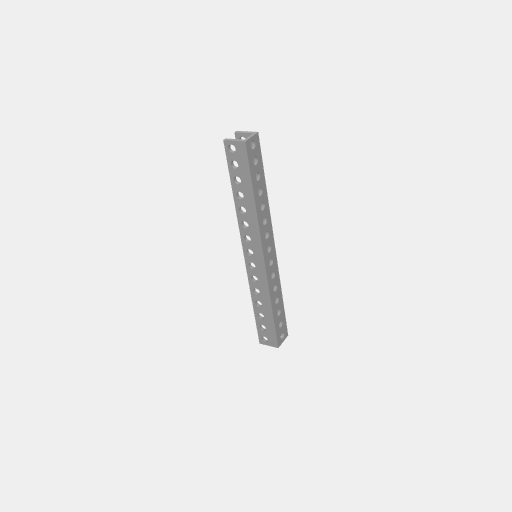
Part: UBeam15H